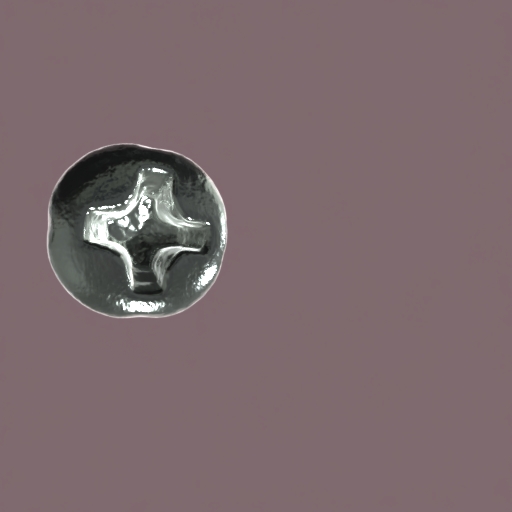
Label: screw